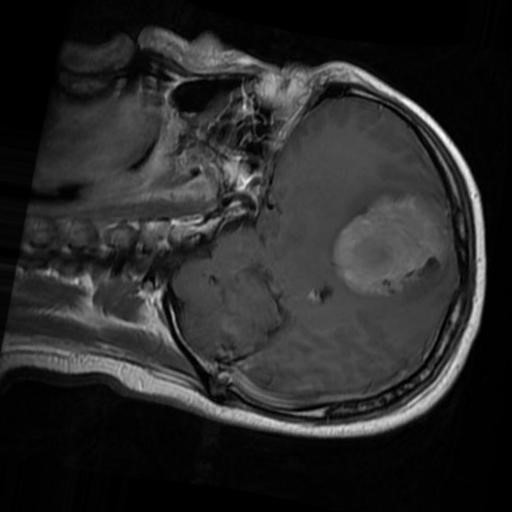
Label: brain_menin